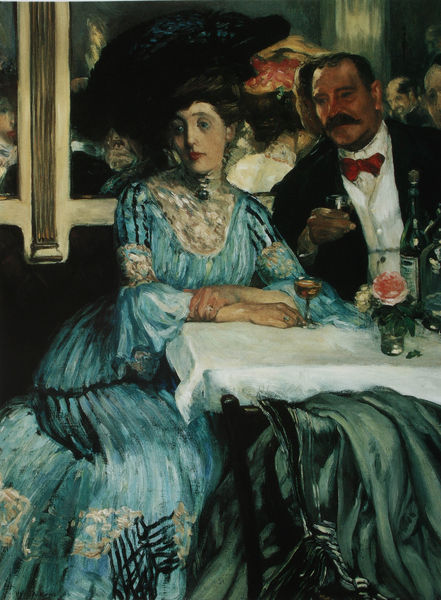
Titel: Chez Mouquin (At Mouquin's)
Künstler: William Glackens
Standort: Chicago (Illinois)
Institution: The Art Institute of Chicago
Schlagwörter: blau, dunkel, hand, mann, umhang, weiß, grün, impressionismus, menschen, sitzen, blume, blumen, braun, cafe, degas, frankreich, frau, glas, hell, hintergrund, hut, hüte, kleid, paris, profil, renoir, schmuck, schwarz, straße, stuhl, tisch, toulouse lautrec, türkis, ölbild, blick, dame, rose, rot, schleier, ball, muster, rock, schleife, alkohol, anzug, bart, flasche, gesichter, gläser, kneipe, lokal, schnurrbart, trinken, wand, arme, bluse, falten, gesicht, kragen, spitze, ärmel, bildnis, herr, hände, portrait, porträt, spiegel, tischdecke, tischtuch, mantel, adel, decke, paar, konzert, theater, brosche, lippen, rosa, seide, vornehm, vase, blumenvase, man, bank, pilaster, figuren, ölgemälde, wein, schnurbart, monet, stuhllehne, manet, rüschen, fliege, schnauzbart, schnauzer, tränensäcke, weste, ring, abendkleid, strauß, gemustert, kante, medaillon, ringe, restaurant, weinglas, veste, sträußchen, blua, smoking, besatz, begleitung, gasthaus, ballsaal, glasflasche, einsatz, abendrobe, blaues kleid, schauzbart, fesichter, gackinger, ville lumiere, t, ot, federn schwarz, langweil